Field crop: maize
Growth stage: 2
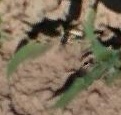
Species: maize